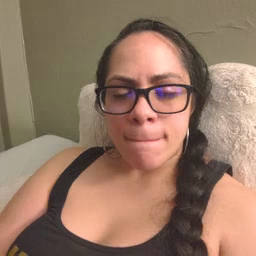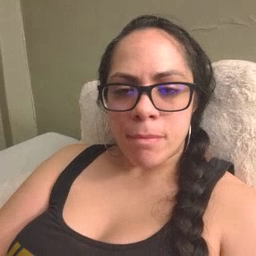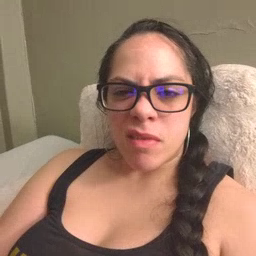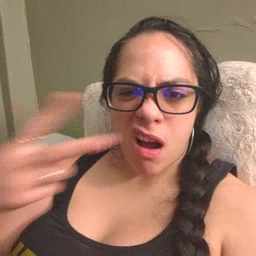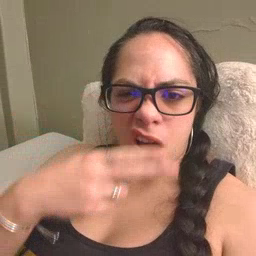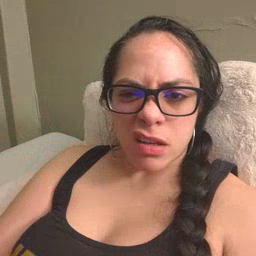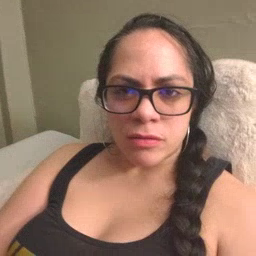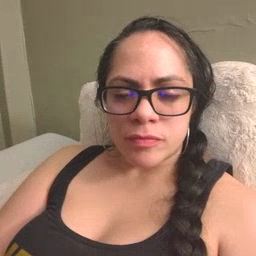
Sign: cut